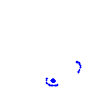
Particle: kaon